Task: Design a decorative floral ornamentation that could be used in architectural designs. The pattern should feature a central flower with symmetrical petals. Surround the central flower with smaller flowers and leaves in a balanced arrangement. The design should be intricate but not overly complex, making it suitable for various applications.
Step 222:
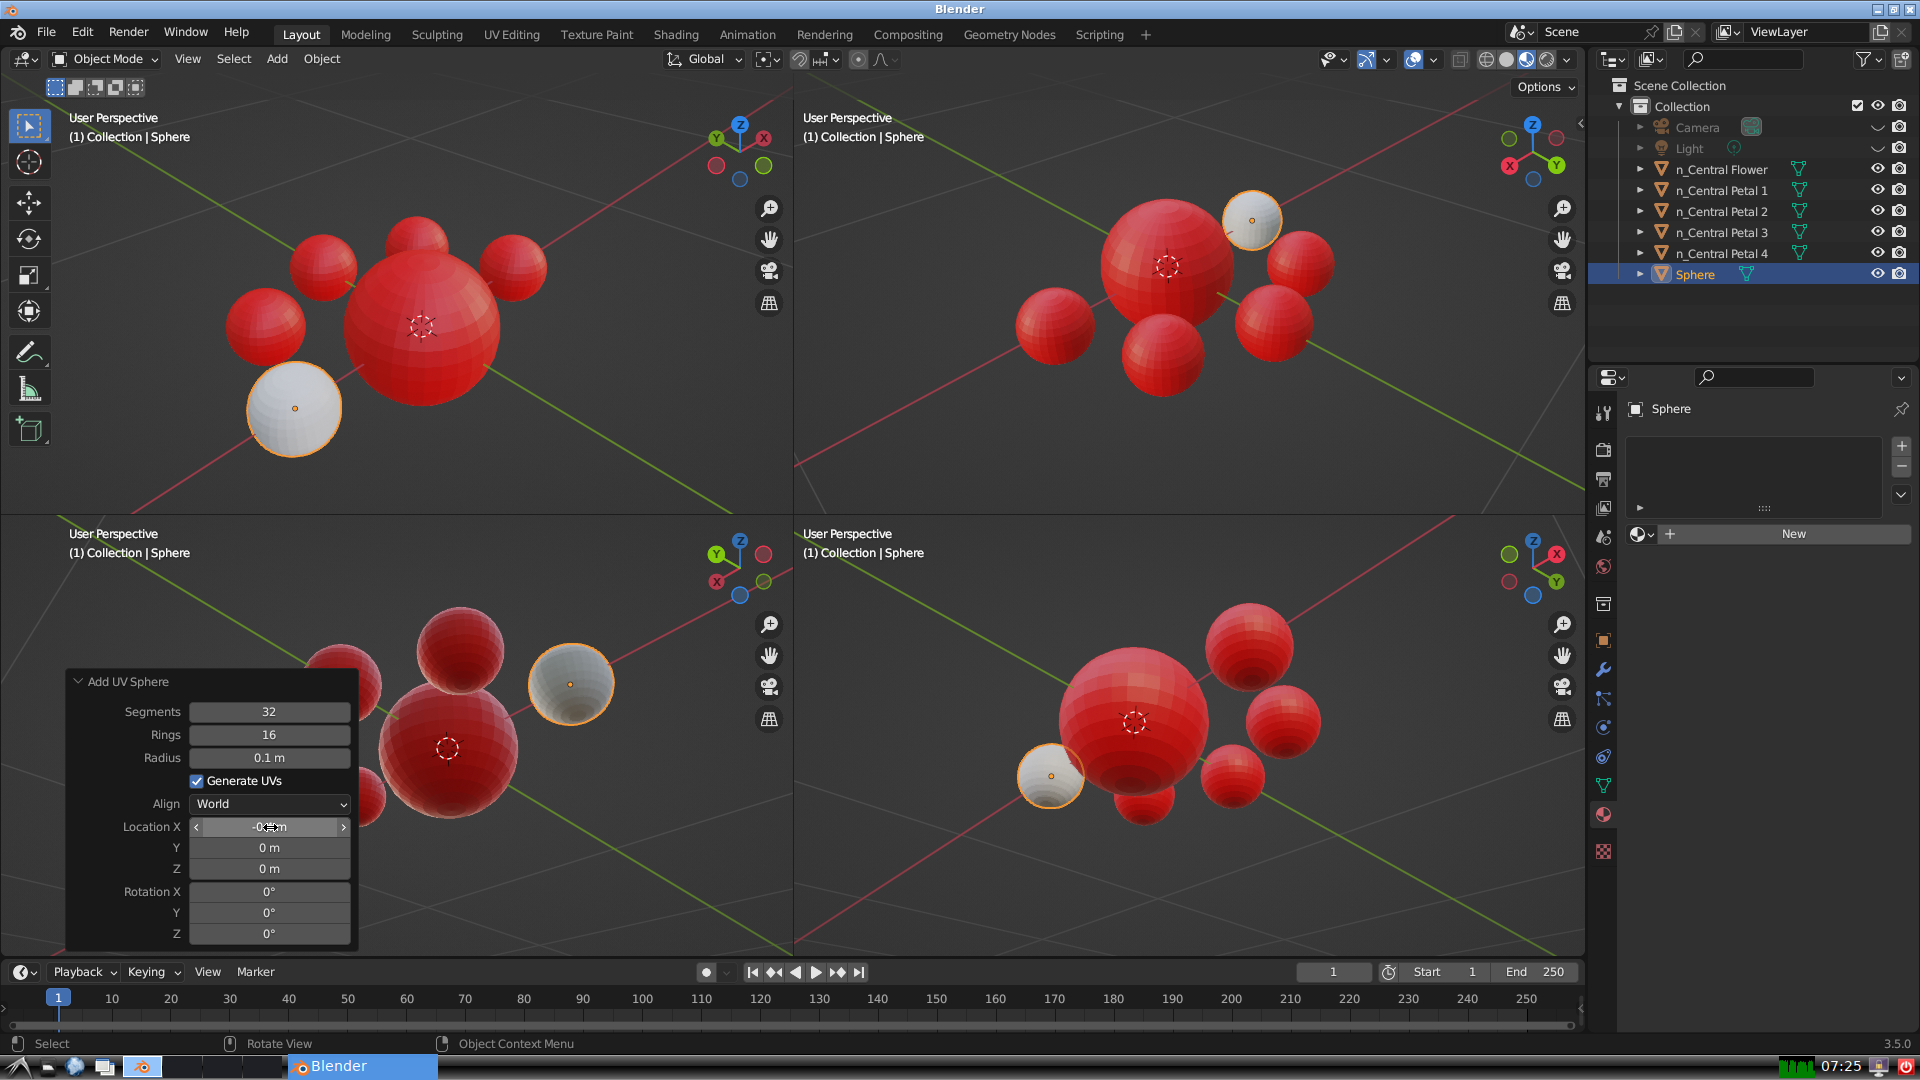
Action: {"mouse_move": [270, 849]}